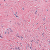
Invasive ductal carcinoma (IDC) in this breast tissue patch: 1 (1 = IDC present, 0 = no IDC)